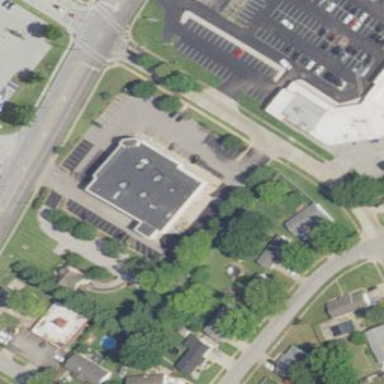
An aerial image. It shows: Building.